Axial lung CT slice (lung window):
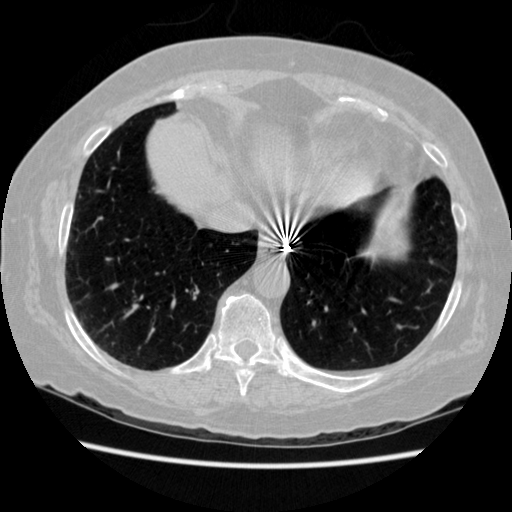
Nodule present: no